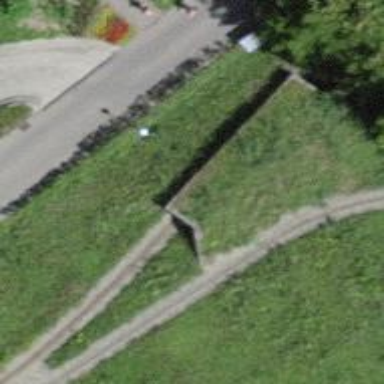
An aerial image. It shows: Miniature railway tunnel.